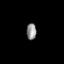
Tissue: prostate
Cell type: T cells
Senescence score: 0.7243
Nuclear area (px): 156
Mean DAPI intensity: 146.192